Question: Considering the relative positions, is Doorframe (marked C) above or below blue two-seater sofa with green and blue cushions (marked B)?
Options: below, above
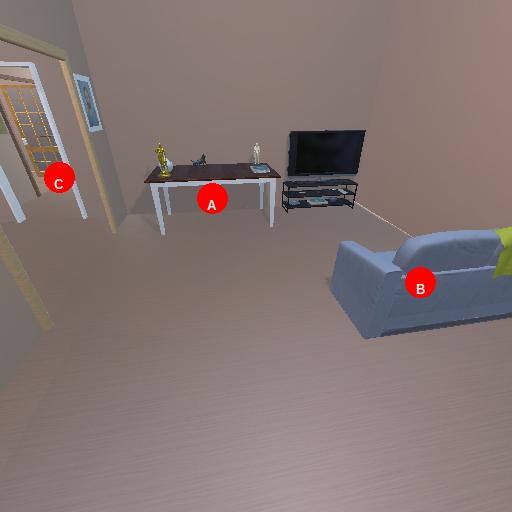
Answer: below